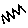
Label: zigzag